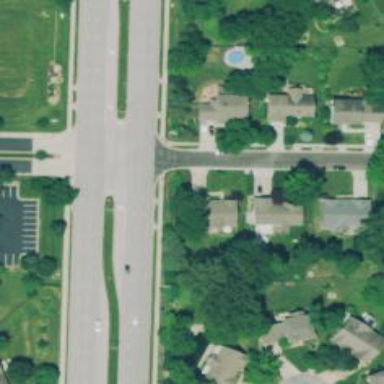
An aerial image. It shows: Road with dash markings.